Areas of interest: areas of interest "Temple"
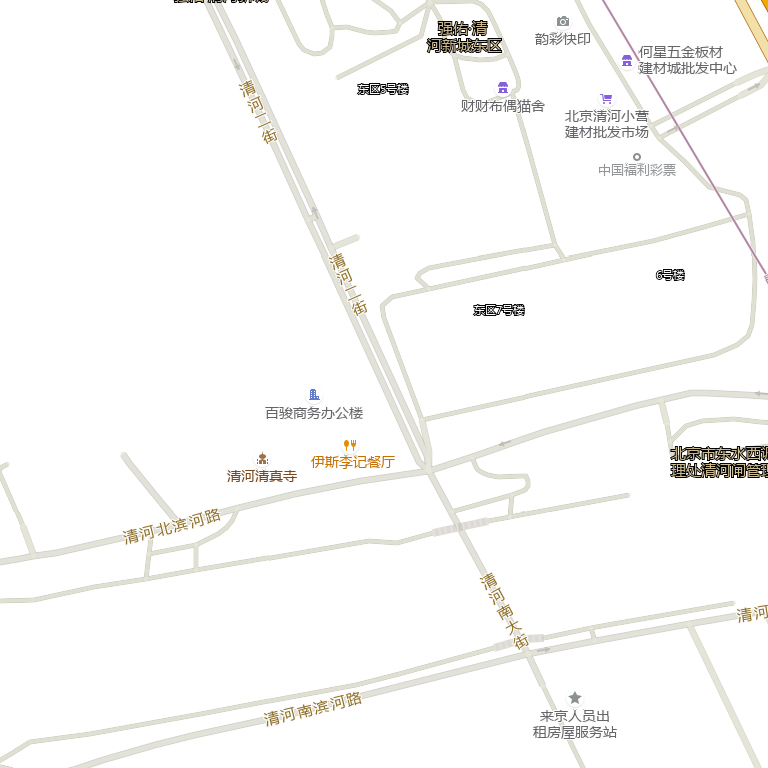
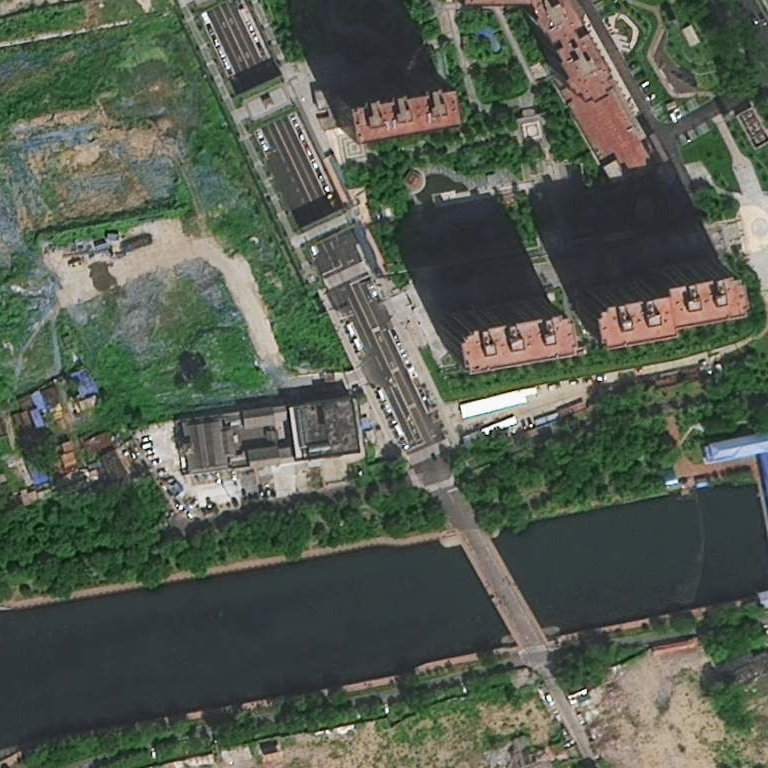